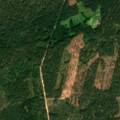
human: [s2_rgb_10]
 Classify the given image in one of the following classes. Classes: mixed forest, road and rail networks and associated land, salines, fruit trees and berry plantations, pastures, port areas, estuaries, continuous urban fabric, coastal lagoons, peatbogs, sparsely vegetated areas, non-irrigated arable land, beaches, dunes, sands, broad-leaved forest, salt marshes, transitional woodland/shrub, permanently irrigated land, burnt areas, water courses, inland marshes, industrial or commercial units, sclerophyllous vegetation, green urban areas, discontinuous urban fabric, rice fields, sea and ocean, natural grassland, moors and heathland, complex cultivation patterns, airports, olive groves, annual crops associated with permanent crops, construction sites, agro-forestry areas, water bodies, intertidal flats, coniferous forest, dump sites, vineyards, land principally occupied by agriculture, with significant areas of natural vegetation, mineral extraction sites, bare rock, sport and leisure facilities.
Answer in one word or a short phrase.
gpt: coniferous forest, transitional woodland/shrub